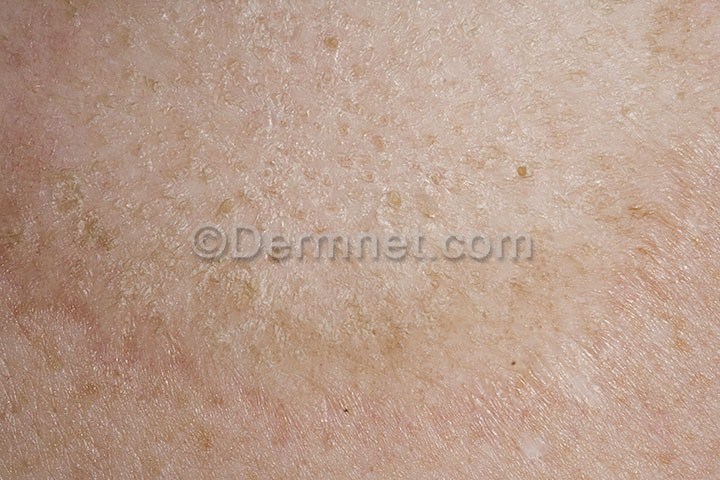
Disease: Psoriasis pictures Lichen Planus and related diseases